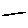
Label: line